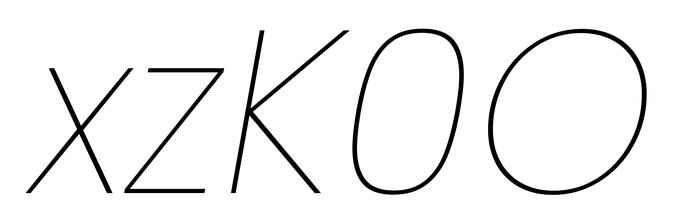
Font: Poppins-ThinItalic